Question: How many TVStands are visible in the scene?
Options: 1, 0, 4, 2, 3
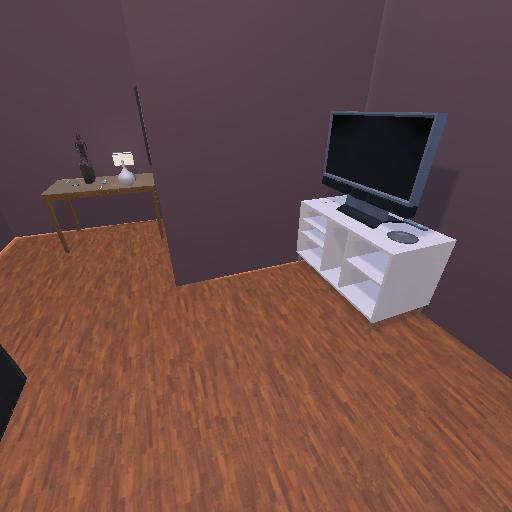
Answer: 1